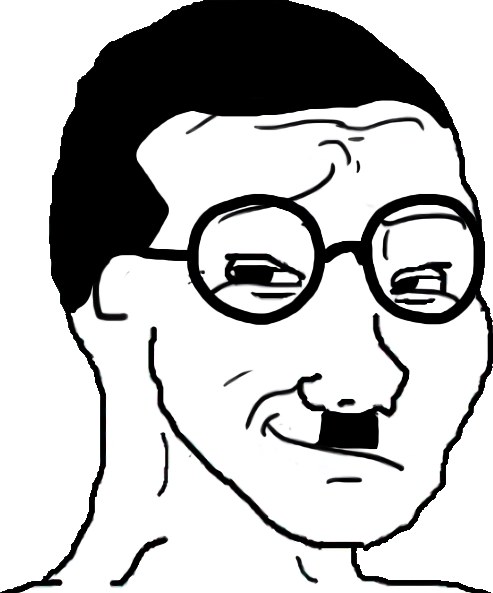
Label: 5_Smugjak